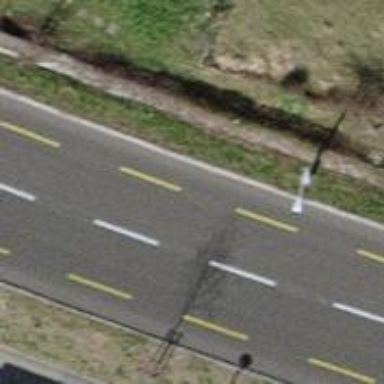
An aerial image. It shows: Advisory cycle lane on tertiary road with asphalt surface.